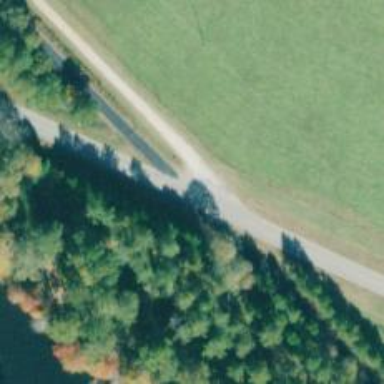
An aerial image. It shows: Unmarked road crossing.